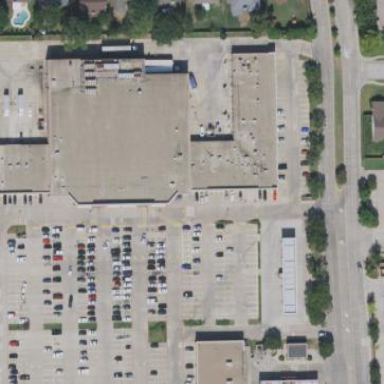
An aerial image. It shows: Retail building housing supermarket.